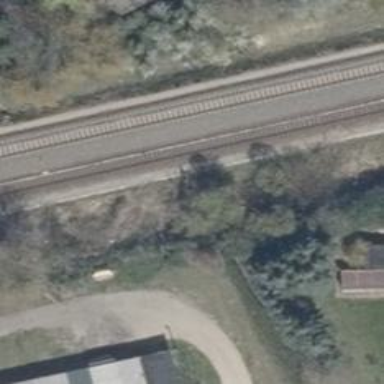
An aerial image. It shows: Railway signal.